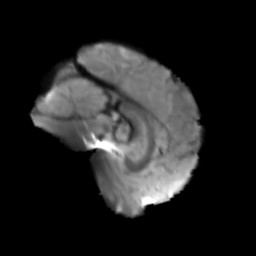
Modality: T2w
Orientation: sagittal
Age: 47
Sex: male
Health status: healthy
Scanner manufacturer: siemens
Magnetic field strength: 3 T
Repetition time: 3.6 s
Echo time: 0.092 s